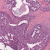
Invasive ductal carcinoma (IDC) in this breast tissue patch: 0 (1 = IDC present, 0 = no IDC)